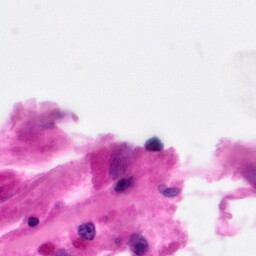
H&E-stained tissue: Pancreatic